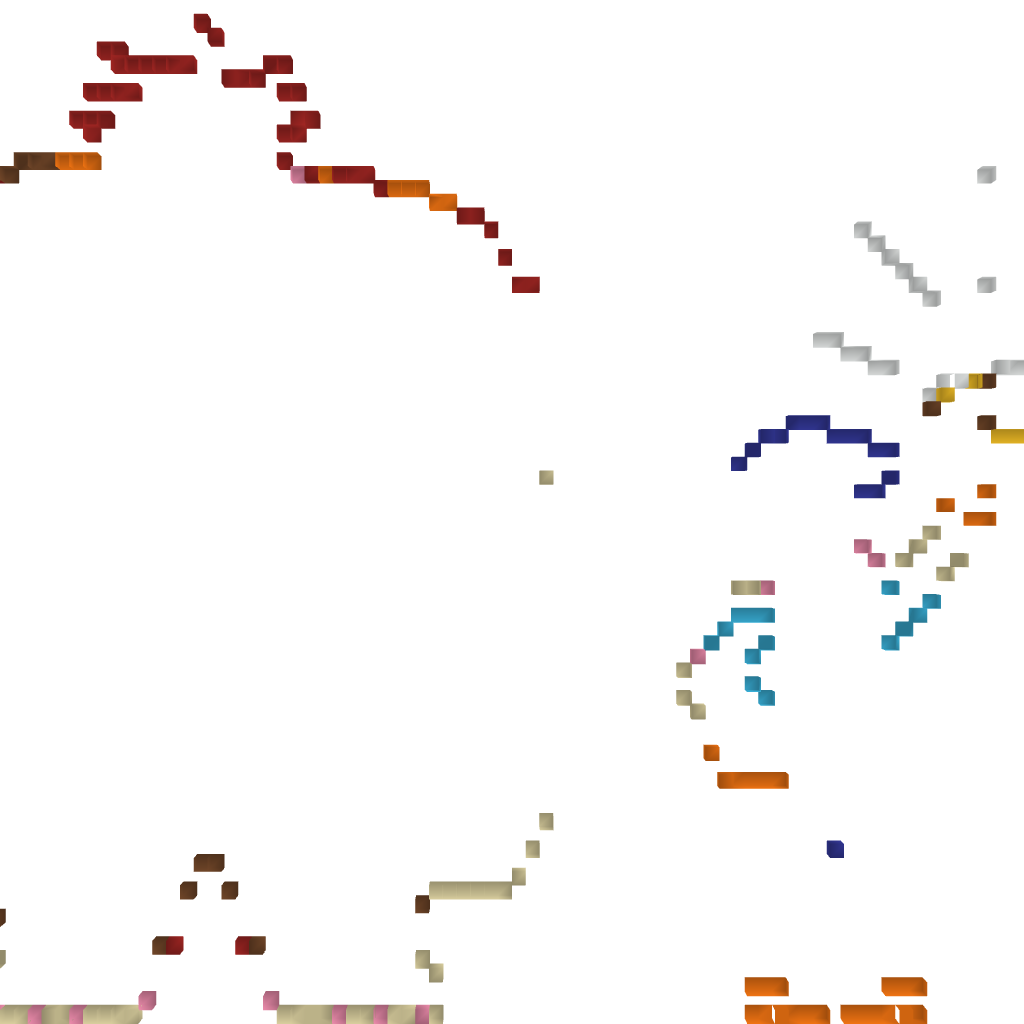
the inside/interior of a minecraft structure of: Wreck it Ralph and Fix it Felix - By Cybersneeze